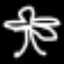
Label: palm tree